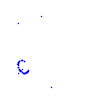
Particle: proton